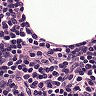
Metastatic tissue present: no